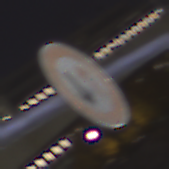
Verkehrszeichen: VorrangDesGegenverkehrs
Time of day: Night
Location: Outdoor (Urban)
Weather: PartlyCloudy
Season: NotSpecified
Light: Artificial